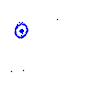
Particle: proton